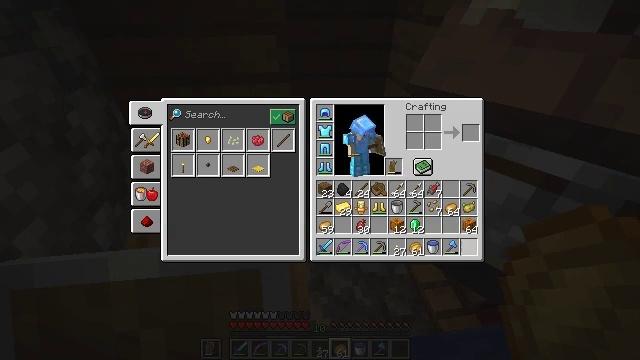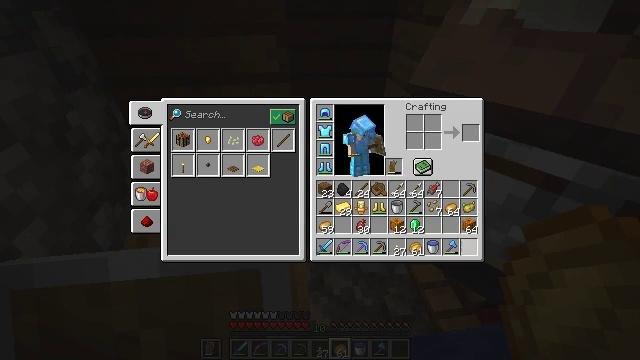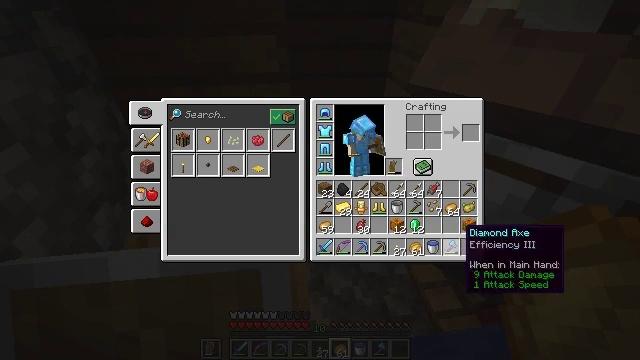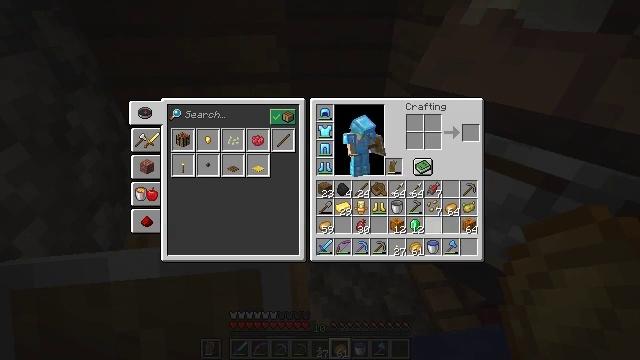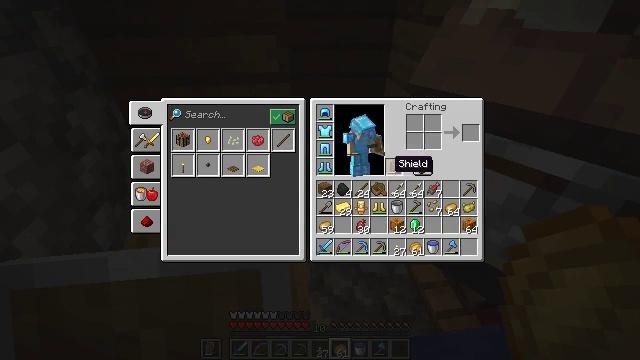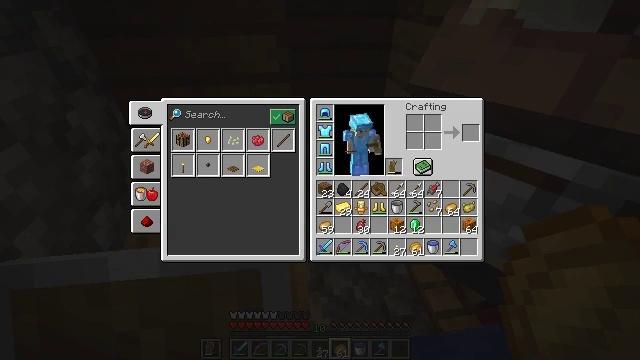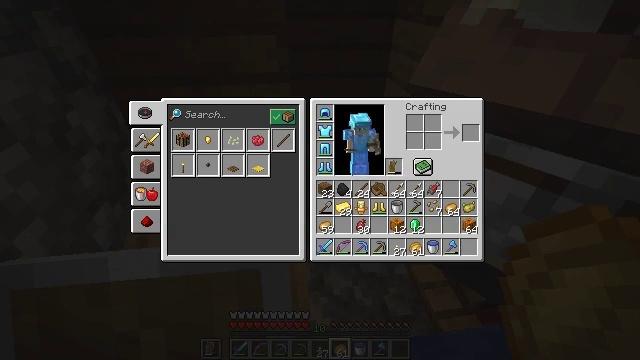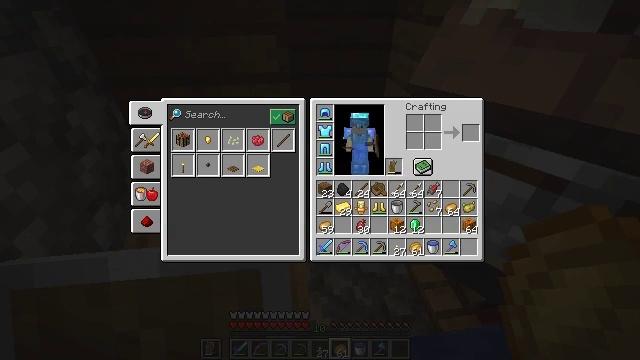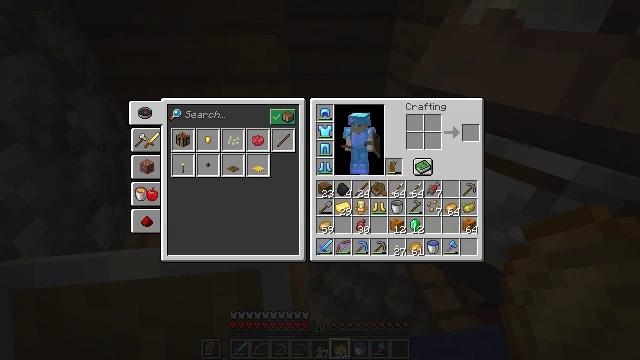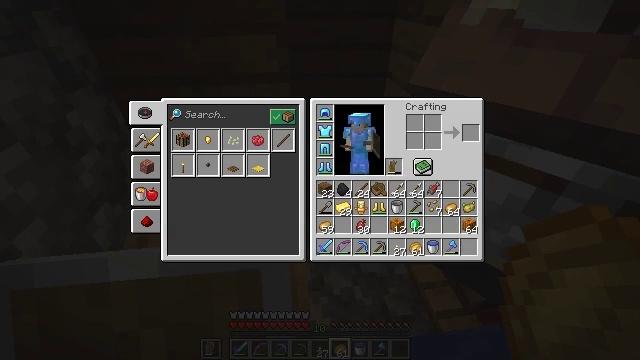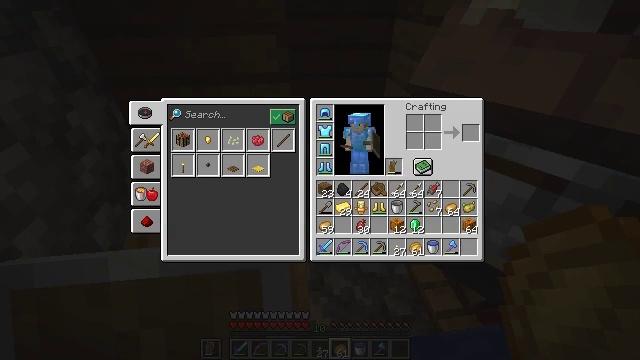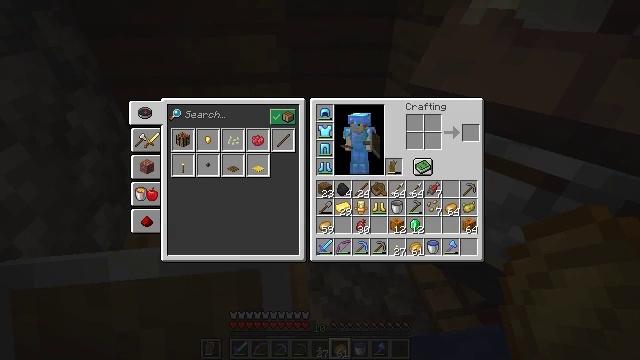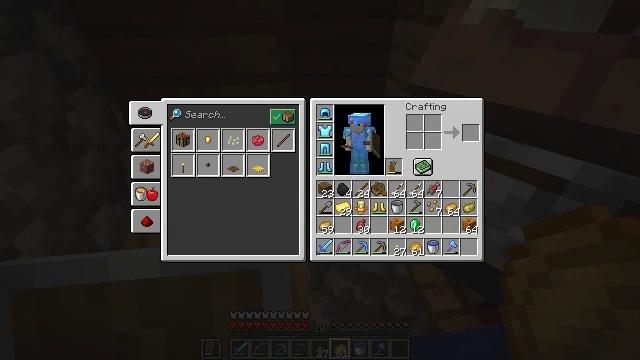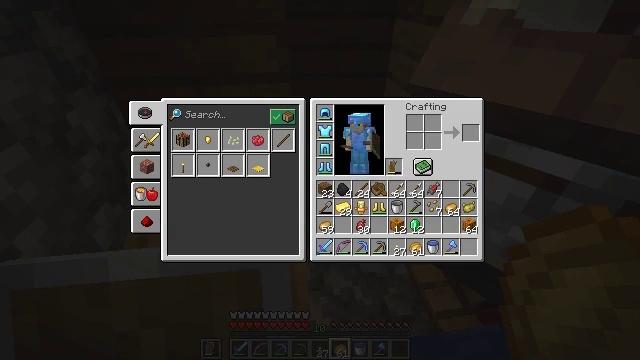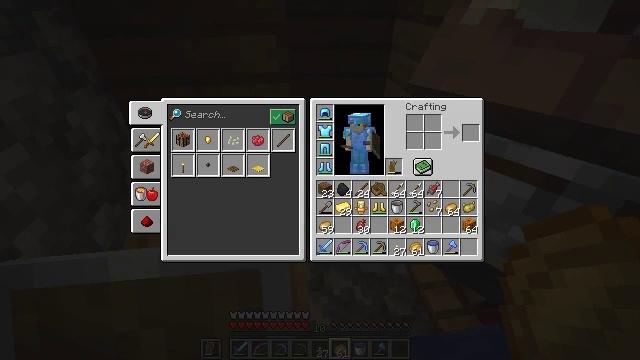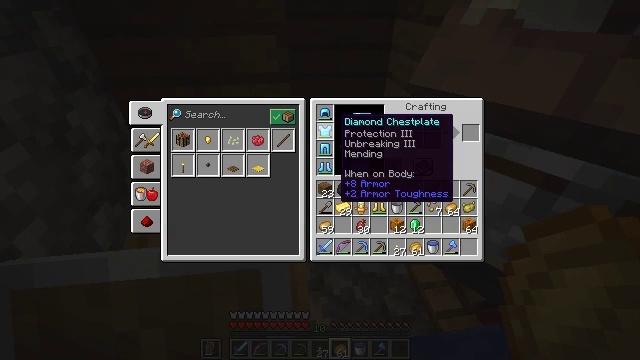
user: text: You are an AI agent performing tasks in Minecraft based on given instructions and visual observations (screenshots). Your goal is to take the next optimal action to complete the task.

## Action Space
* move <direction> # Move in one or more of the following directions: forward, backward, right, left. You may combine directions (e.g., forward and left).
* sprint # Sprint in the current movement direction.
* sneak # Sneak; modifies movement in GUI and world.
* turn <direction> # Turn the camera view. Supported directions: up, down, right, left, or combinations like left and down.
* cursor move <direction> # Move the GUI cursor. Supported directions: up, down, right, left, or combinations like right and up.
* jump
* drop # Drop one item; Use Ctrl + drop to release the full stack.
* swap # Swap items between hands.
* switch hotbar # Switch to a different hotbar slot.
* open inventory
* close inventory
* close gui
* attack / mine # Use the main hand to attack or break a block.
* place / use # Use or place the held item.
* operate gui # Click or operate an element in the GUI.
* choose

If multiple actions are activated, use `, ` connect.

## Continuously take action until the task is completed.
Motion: motion action
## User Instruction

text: Craft a melon.
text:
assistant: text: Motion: sneak
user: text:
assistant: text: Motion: sneak, cursor move left and up
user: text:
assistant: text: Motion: cursor move left and up
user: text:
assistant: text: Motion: cursor move left and up
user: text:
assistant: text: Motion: cursor move left and up
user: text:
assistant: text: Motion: cursor move left and up
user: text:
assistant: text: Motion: cursor move left and up
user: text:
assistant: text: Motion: no_op
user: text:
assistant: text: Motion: no_op
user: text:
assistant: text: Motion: no_op
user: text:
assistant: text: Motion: no_op
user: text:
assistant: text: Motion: no_op
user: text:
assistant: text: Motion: no_op
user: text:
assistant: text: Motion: no_op
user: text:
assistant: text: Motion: no_op
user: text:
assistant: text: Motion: no_op
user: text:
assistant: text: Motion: no_op
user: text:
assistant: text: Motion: no_op
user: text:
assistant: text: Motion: no_op
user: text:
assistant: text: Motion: no_op
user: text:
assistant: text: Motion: no_op
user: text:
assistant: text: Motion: no_op
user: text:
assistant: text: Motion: no_op
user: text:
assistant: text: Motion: no_op
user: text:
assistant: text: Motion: no_op
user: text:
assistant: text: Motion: no_op
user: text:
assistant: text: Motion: no_op
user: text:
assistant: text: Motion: no_op
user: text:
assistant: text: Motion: no_op
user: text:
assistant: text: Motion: no_op